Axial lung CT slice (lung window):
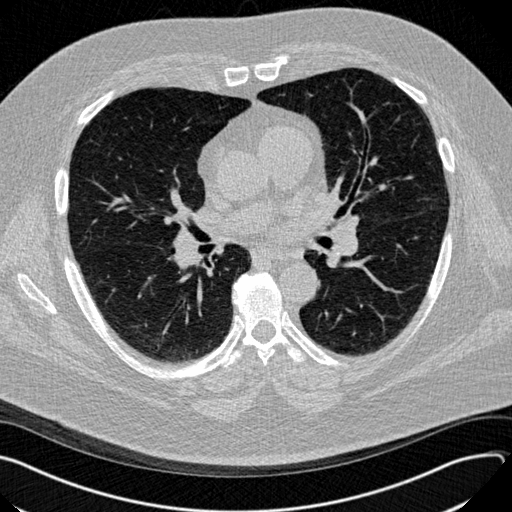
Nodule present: no